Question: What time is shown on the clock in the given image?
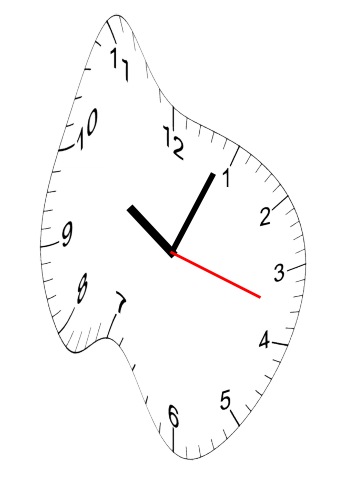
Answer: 10:04:18